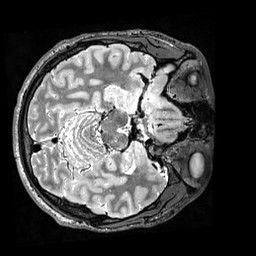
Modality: T2w
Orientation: axial
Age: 19
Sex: male
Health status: ill
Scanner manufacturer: siemens
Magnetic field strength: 3 T
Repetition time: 3.2 s
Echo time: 0.564 s